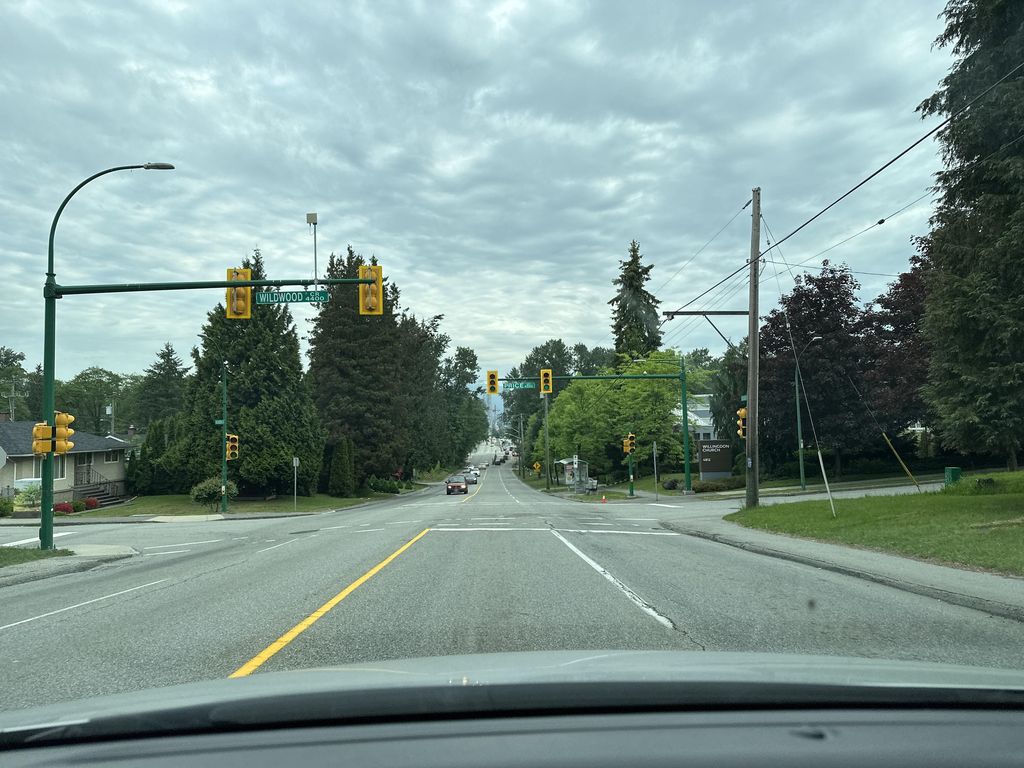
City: vancouver